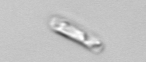
Label: Guinardia_striata